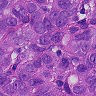
Metastatic tissue present: yes